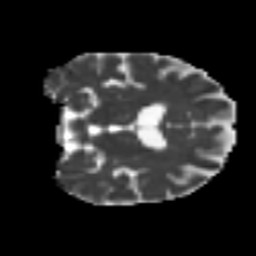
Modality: MD
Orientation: coronal
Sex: female
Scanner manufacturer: ge
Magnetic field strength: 3 T
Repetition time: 7 s
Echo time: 0.08 s